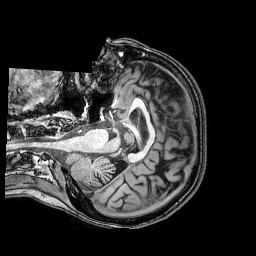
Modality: T1w
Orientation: axial
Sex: female
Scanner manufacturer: philips
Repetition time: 0.008128 s
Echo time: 0.00372 s